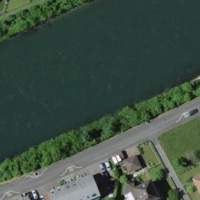
EUNIS habitat code: 15
Species observed at this site:
Lonicera caerulea